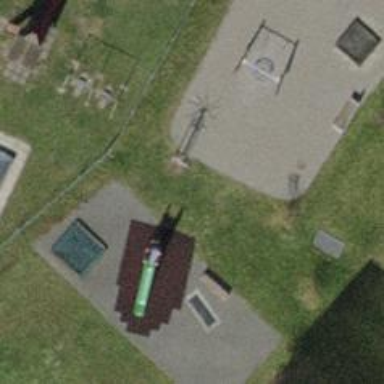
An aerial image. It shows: Playground area for leisure land.